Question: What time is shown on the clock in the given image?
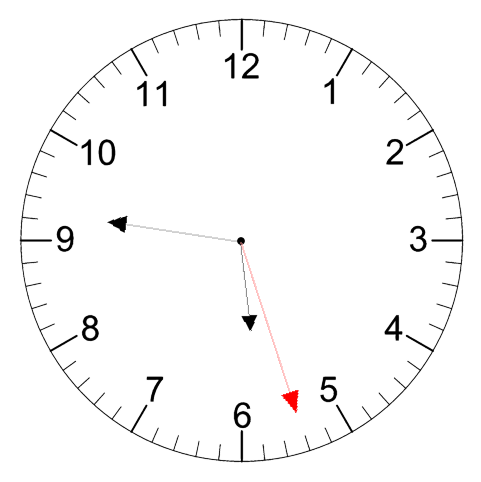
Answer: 05:46:27